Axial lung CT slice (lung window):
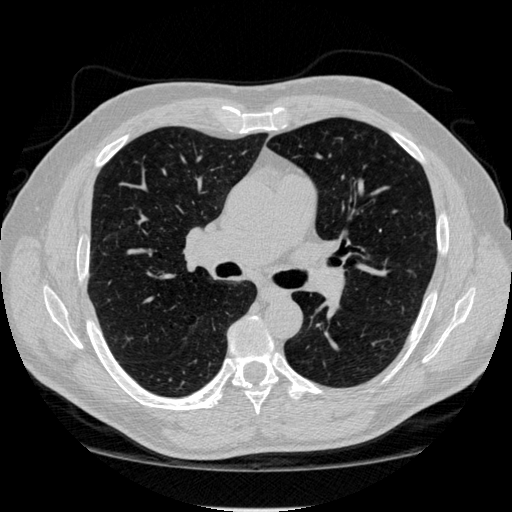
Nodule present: no